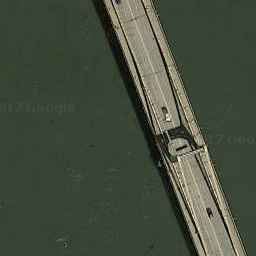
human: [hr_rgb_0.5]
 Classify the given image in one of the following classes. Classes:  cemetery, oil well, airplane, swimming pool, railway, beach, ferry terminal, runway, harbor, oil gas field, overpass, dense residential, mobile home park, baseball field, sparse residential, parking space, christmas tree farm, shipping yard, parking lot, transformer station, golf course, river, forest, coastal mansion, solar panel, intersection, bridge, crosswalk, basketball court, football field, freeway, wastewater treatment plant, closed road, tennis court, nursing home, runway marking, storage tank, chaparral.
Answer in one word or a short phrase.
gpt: bridge